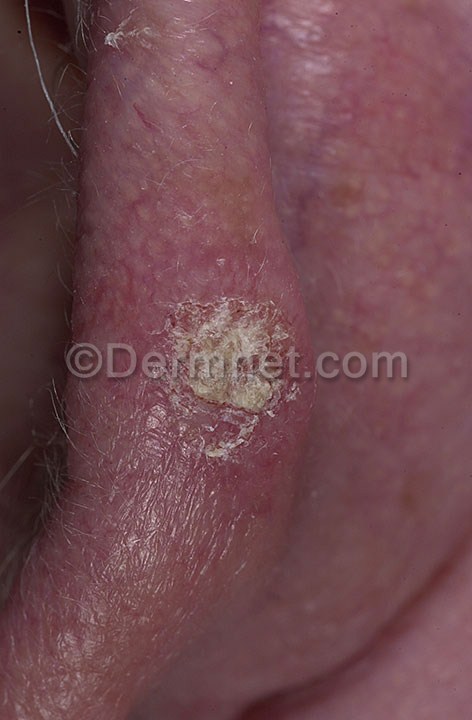
Disease: Actinic Keratosis Basal Cell Carcinoma and other Malignant Lesions